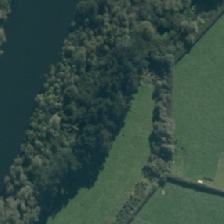
Land cover: deciduous_hardwood